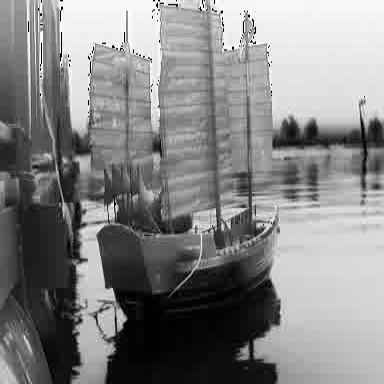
There is a sailboat in the infrared image.